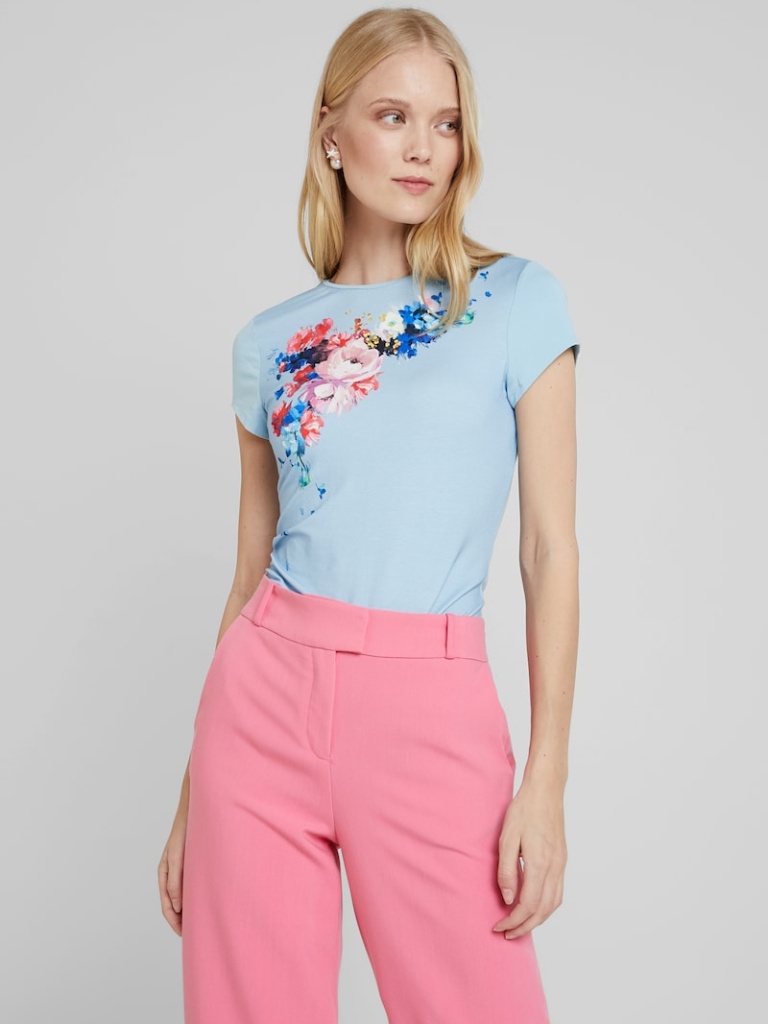
cotton tight short sleeve hip length Fully Tucked in crew t-shirt